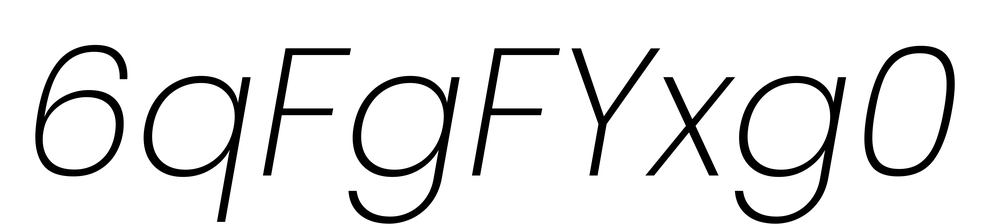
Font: Poppins-ExtraLightItalic